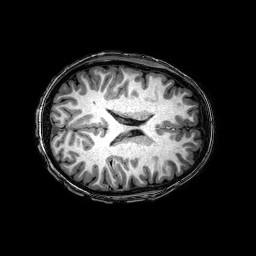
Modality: T1w
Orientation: axial